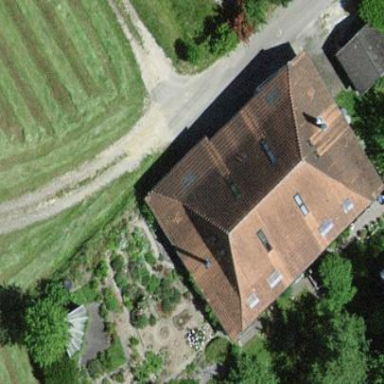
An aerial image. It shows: Hipped roof on residential building.